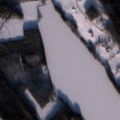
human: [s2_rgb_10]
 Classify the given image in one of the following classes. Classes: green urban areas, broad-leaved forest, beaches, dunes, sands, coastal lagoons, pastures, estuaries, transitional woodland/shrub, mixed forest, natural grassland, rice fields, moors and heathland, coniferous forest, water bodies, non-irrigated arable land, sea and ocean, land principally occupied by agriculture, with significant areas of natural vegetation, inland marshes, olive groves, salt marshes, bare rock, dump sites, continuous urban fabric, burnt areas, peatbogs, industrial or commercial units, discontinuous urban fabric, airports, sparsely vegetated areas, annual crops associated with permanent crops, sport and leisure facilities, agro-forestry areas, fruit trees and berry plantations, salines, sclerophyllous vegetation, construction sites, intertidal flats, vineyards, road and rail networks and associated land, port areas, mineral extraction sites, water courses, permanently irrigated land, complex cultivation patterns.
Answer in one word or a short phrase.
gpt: land principally occupied by agriculture, with significant areas of natural vegetation, coniferous forest, mixed forest, water bodies